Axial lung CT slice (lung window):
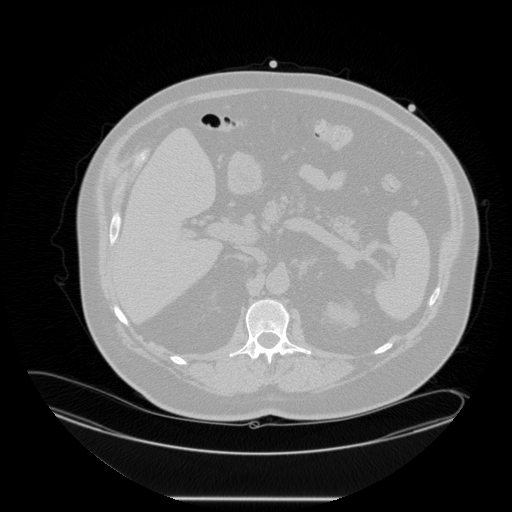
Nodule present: no